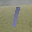
Label: 1